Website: macys
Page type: delivery-shipping
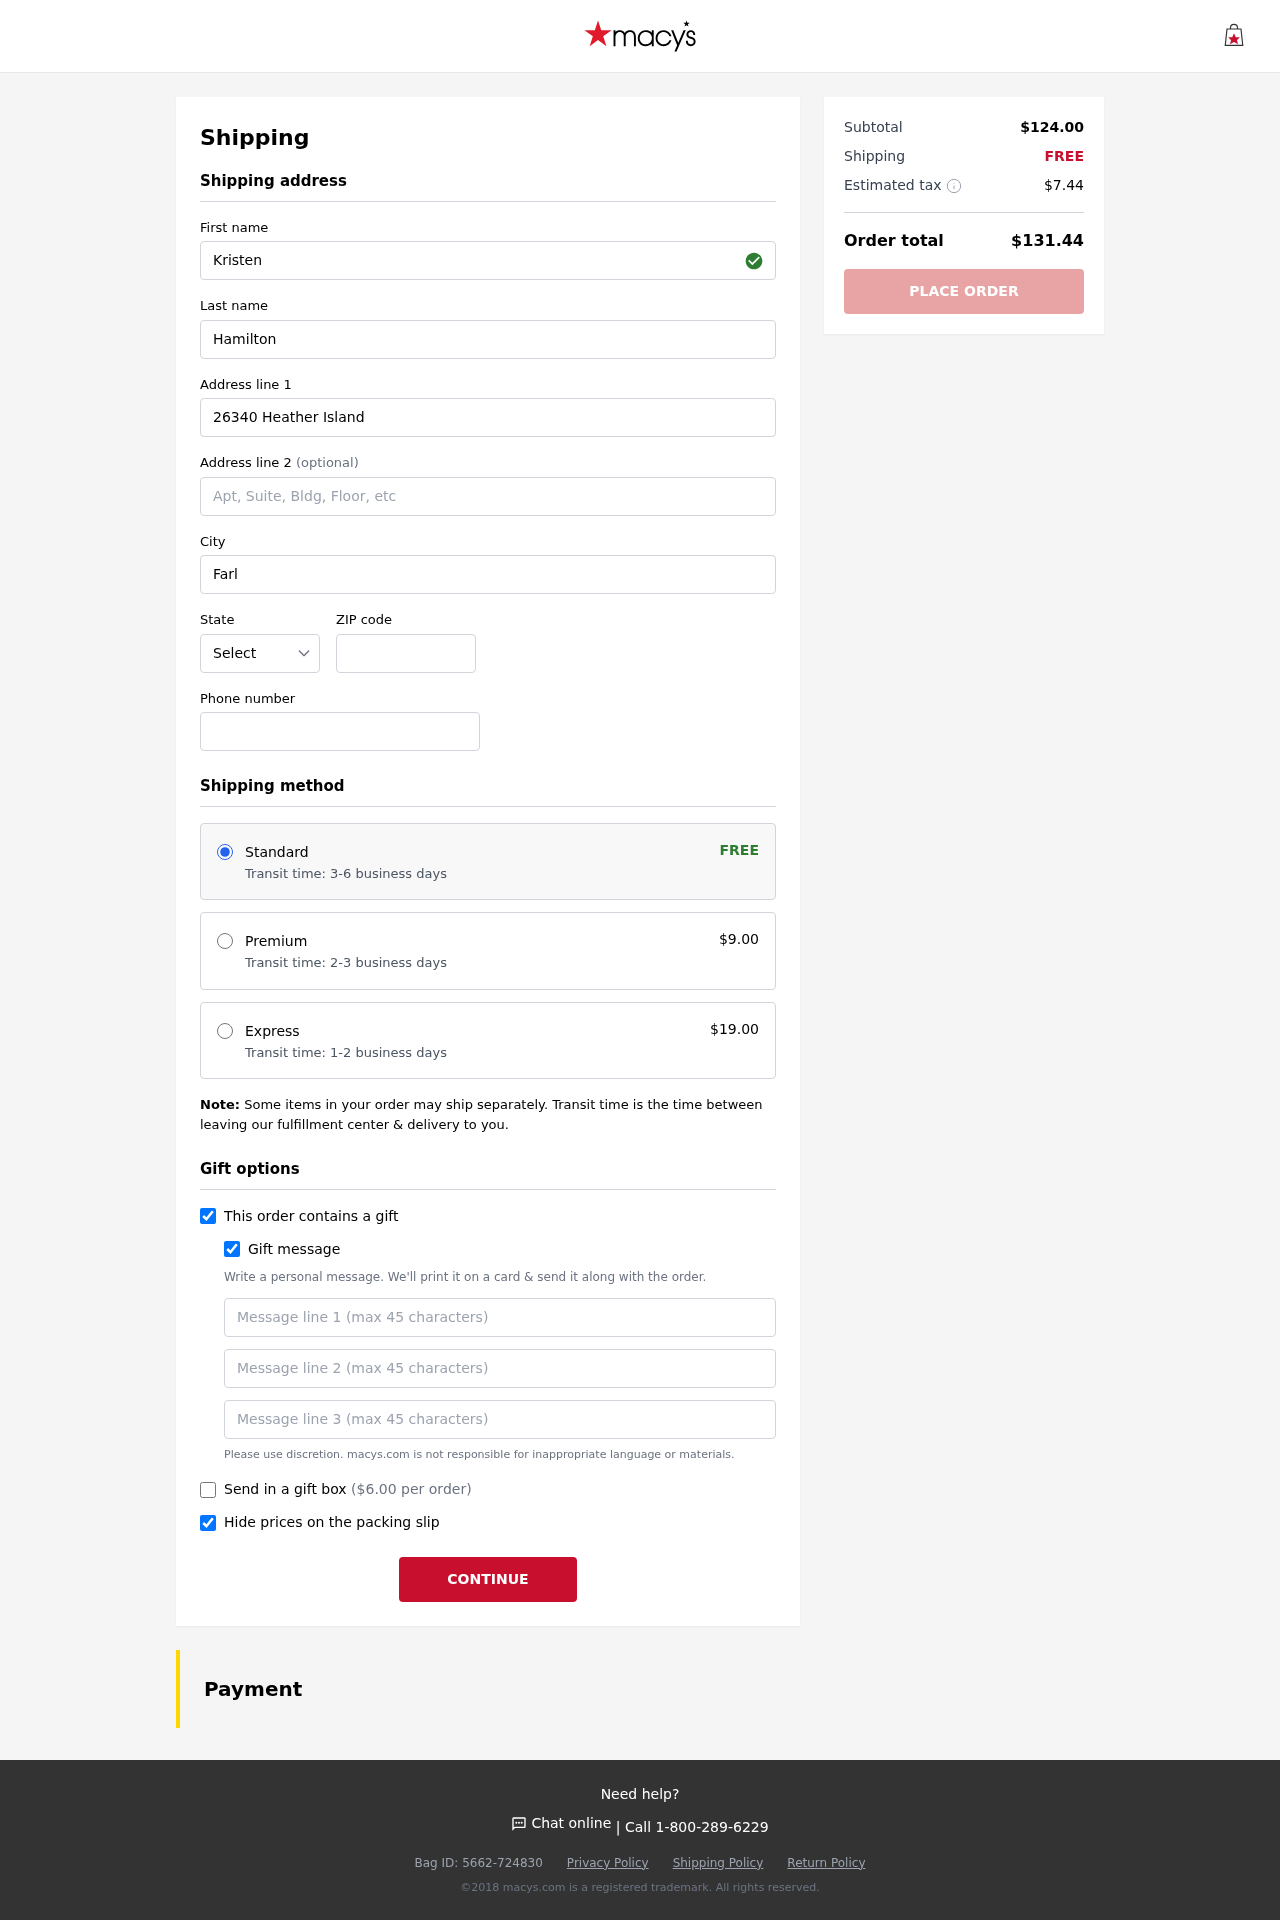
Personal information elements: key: PII_STATE_ABBR
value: RI
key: PII_FIRSTNAME
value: Kristen
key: PII_LASTNAME
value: Hamilton
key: PII_STREET
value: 26340 Heather Island
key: PII_CITY
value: Farleyhaven
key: PII_POSTCODE
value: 52492
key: PII_PHONE
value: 8838430277
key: PII_GIFT_MESSAGE
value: Happy housewarming, Linda! I thought this rug would be the perfect touch to make your new space feel even cozier. Can’t wait to see how it brings everything together!
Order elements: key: ORDER_SHIPPING_STANDARD
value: Transit time: 3-6 business days
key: ORDER_SHIPPING_COST
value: FREE
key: ORDER_SHIPPING_PREMIUM
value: Transit time: 2-3 business days
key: ORDER_SHIPPING_PREMIUM_PRICE
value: $9.00
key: ORDER_SHIPPING_EXPRESS
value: Transit time: 1-2 business days
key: ORDER_SHIPPING_EXPRESS_PRICE
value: $19.00
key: ORDER_GIFT_BOX_PRICE
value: ($6.00 per order)
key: ORDER_SUBTOTAL
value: $124.00
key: ORDER_SHIPPING_COST2
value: FREE
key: ORDER_TAX
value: $7.44
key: ORDER_TOTAL
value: $131.44